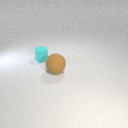
small cyan rubber cylinder behind large brown rubber sphere